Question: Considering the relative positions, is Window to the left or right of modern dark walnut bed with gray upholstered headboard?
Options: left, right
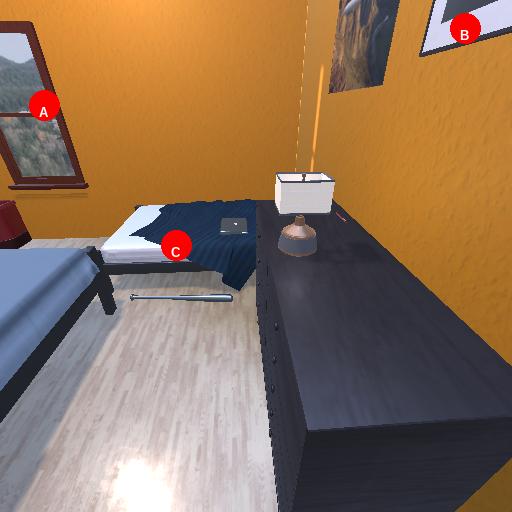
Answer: left